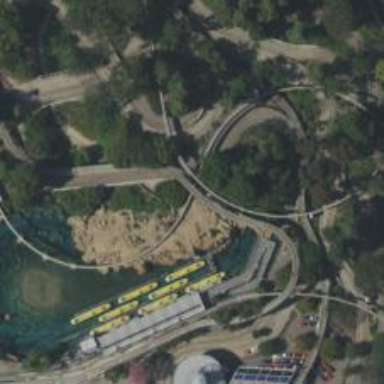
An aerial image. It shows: Monorail bridge.